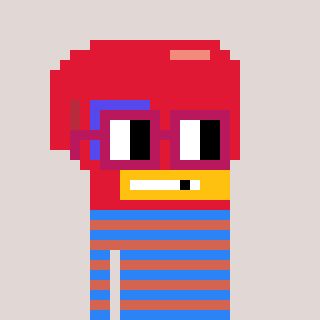
a pixel art character with square dark red glasses, a boxing glove-shaped head and a peachy-colored body on a warm background